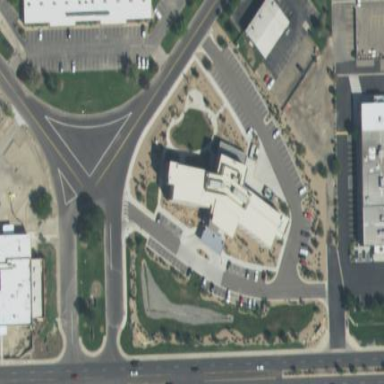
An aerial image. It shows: Healthcare building.